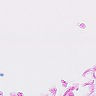
Metastatic tissue present: no